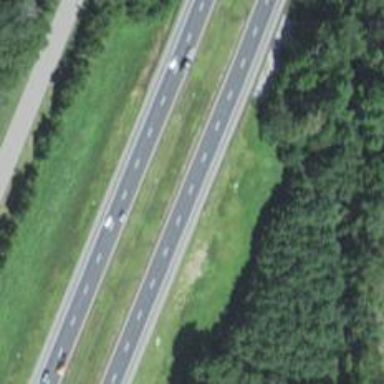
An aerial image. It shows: Motorway.